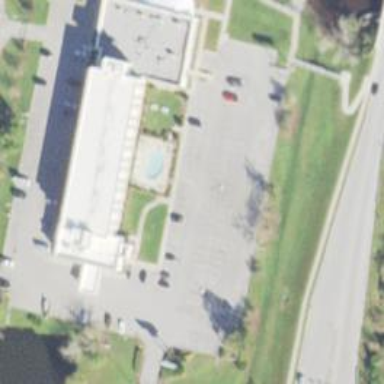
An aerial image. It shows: Hotel building.